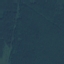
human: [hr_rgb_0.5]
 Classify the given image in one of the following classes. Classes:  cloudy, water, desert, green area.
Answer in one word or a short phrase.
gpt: green area